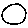
Label: circle